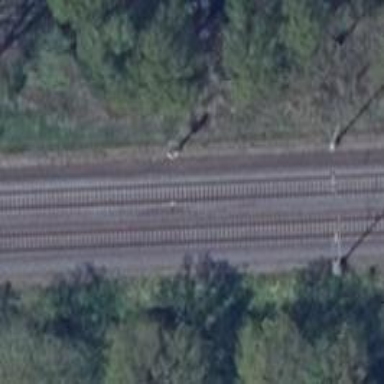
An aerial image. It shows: Railway signal.